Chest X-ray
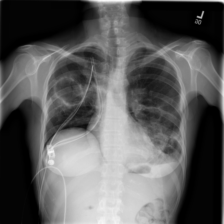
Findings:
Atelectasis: negative
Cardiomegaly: negative
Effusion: negative
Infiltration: negative
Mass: negative
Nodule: negative
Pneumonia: negative
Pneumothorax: positive
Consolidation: negative
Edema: negative
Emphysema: negative
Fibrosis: negative
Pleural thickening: positive
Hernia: negative